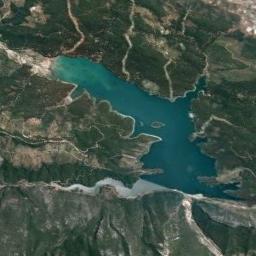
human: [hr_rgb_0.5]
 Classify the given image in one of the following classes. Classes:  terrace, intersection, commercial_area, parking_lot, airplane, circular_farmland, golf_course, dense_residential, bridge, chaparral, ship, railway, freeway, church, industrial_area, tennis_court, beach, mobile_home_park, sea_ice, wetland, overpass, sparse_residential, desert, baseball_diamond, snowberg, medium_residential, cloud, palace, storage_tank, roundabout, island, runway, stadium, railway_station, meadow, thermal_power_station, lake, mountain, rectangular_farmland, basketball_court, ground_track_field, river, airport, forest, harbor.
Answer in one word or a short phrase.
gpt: lake